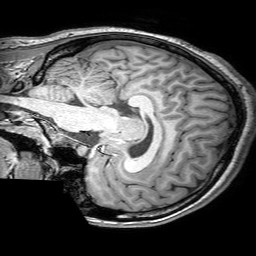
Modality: T1w
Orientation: sagittal
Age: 23
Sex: female
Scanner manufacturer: philips
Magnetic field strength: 3 T